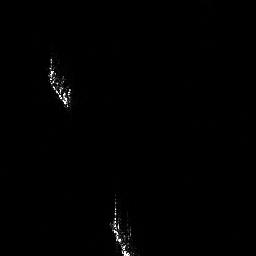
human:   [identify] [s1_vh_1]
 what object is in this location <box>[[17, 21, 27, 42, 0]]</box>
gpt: <ref>1 medium ship at the left</ref>